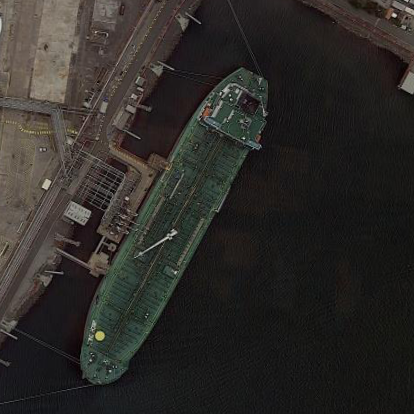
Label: Tank_ship